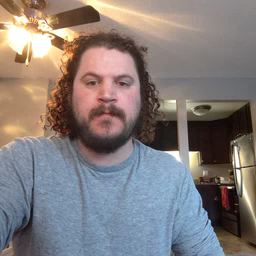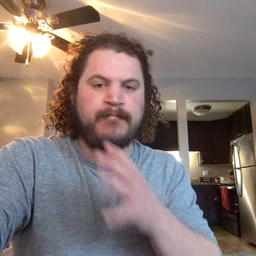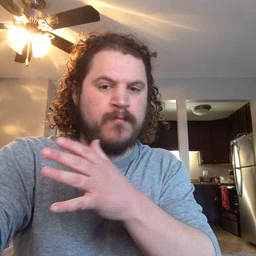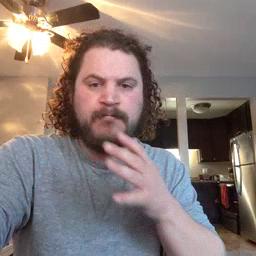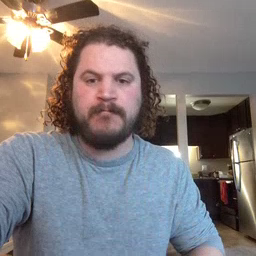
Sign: farm